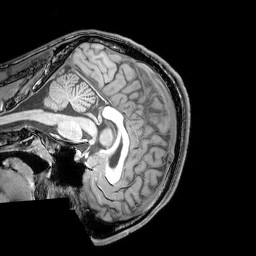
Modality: T1w
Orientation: sagittal
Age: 25
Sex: male
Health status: healthy
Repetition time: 0.081 s
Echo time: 0.037 s